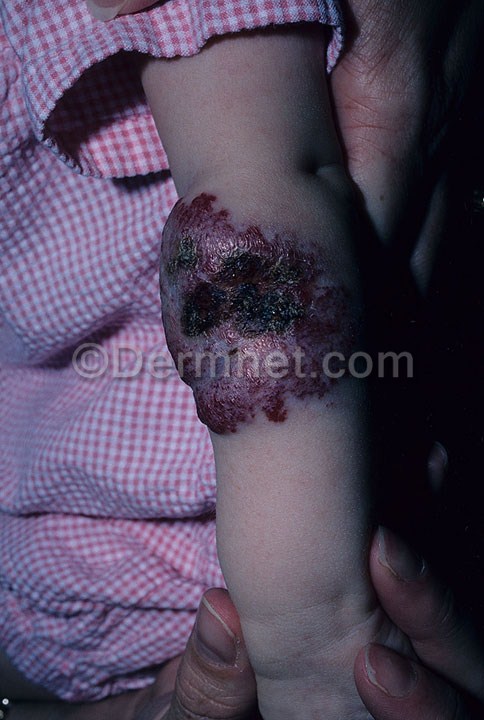
Disease: Vascular Tumors